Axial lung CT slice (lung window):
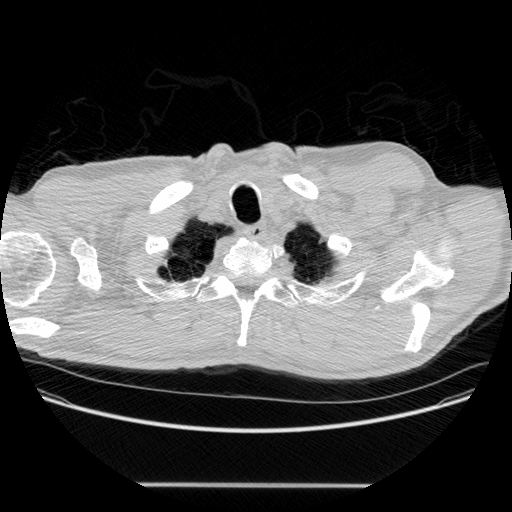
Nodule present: no